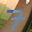
Label: 7